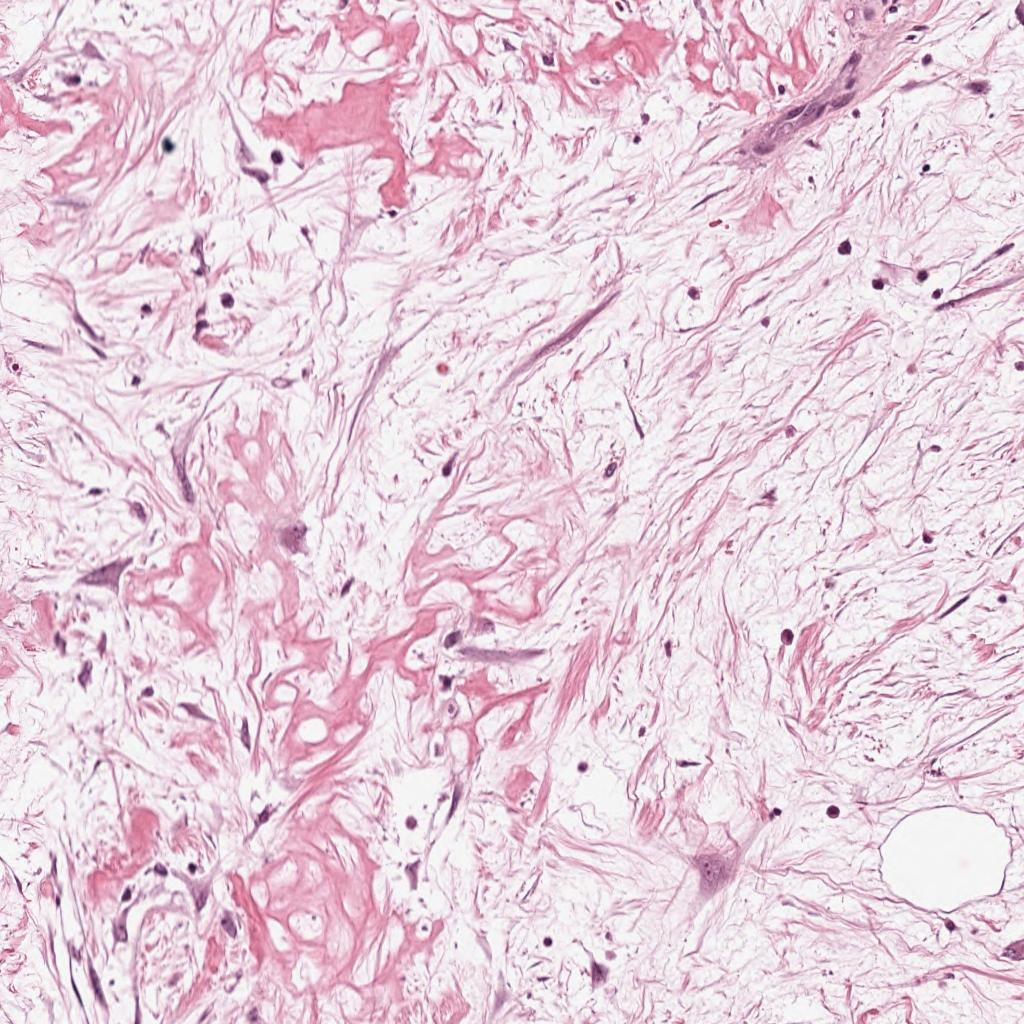
Label: Non-Viable-Tumor